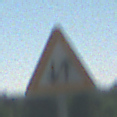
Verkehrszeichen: Gegenverkehr
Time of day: MorningAfternoon
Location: Outdoor (Special)
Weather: Clear
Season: NotSpecified
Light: Natural